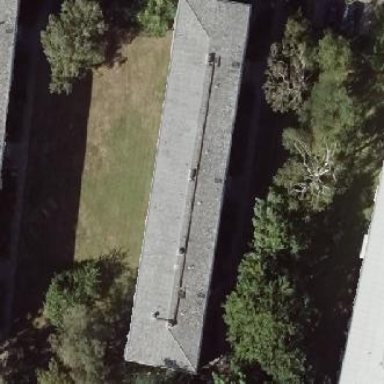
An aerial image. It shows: Hipped roof apartment building.